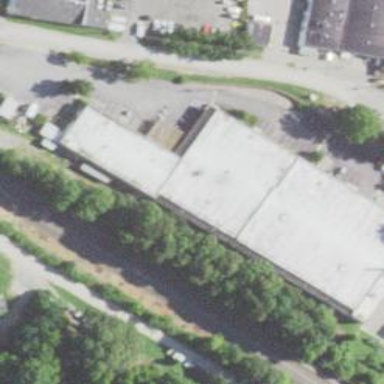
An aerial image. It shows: Commercial building.